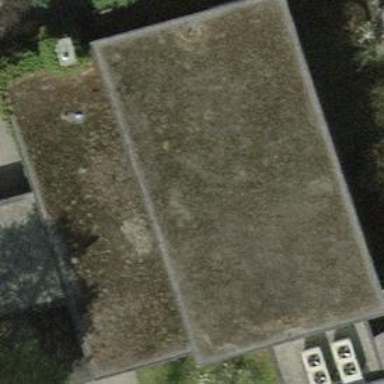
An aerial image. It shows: School building.